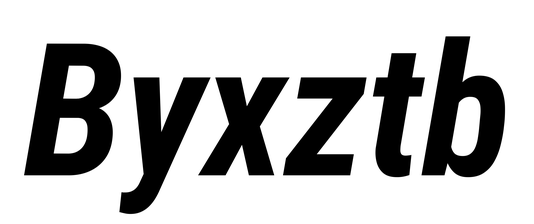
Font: Roboto-Italic_Condensed_Bold_Italic